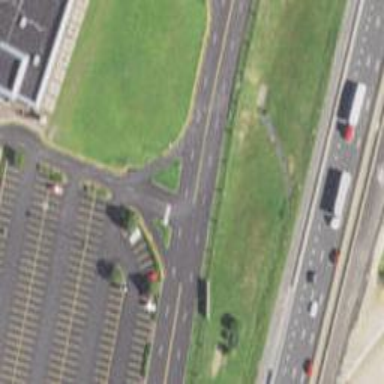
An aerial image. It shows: Tertiary link road with asphalt surface.